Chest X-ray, AP view. Patient: 64 years old, sex F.
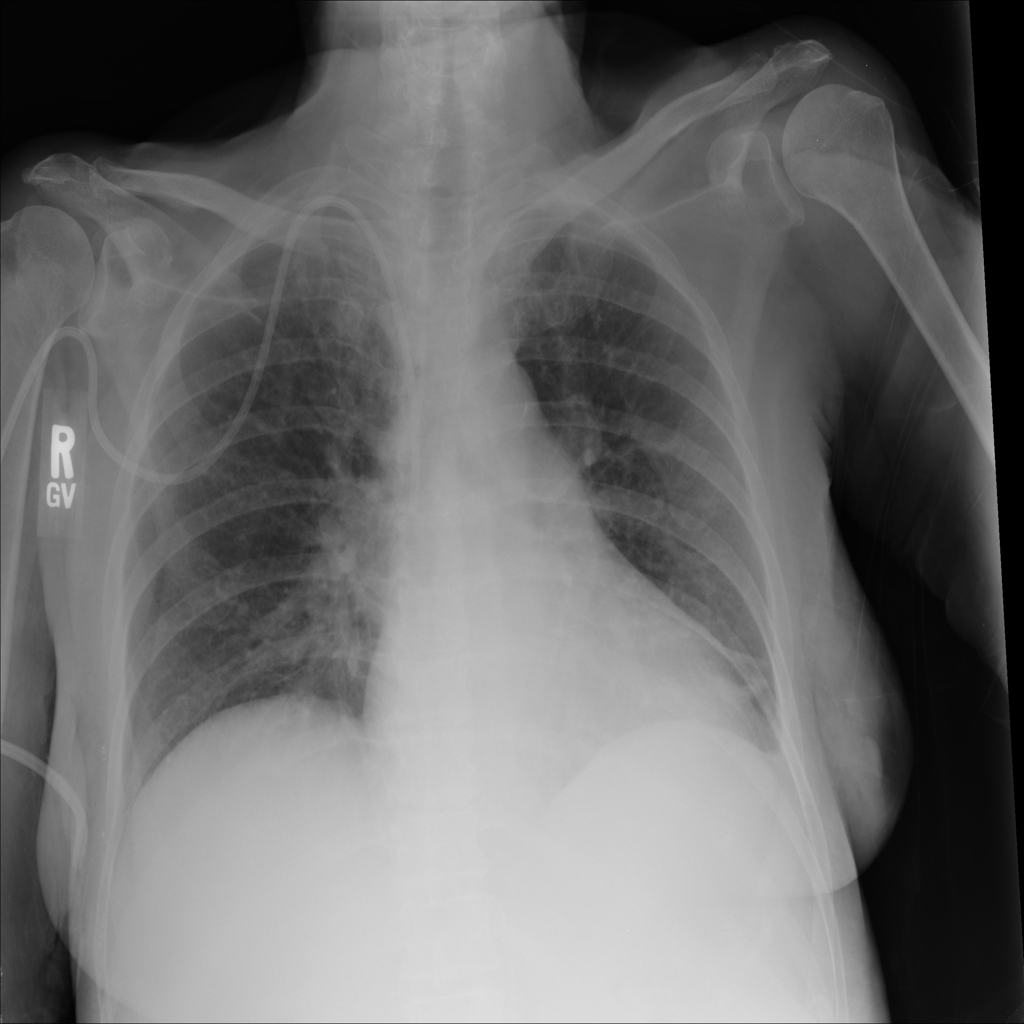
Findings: No Finding